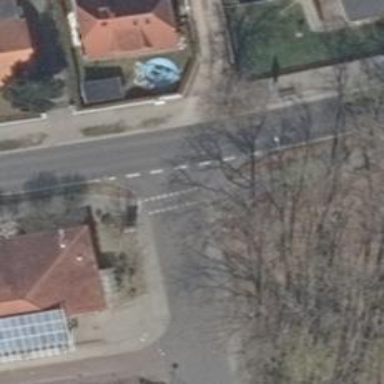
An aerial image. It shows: Footway.